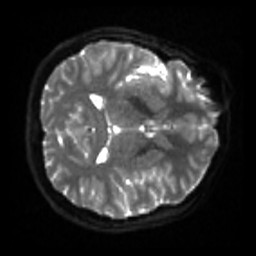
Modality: sbref
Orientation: axial
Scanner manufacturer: siemens
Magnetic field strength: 3 T
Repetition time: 4 s
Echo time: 0.0594 s